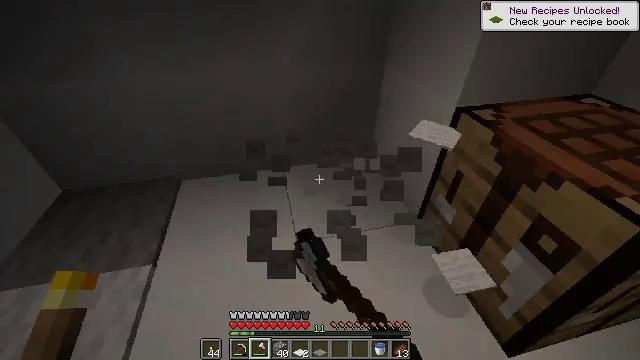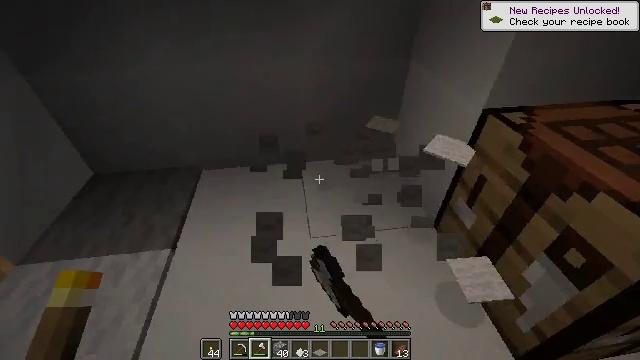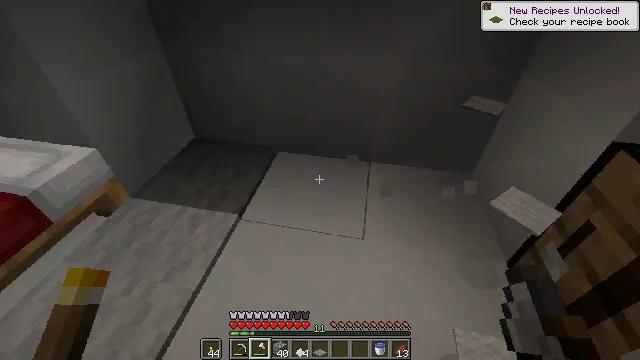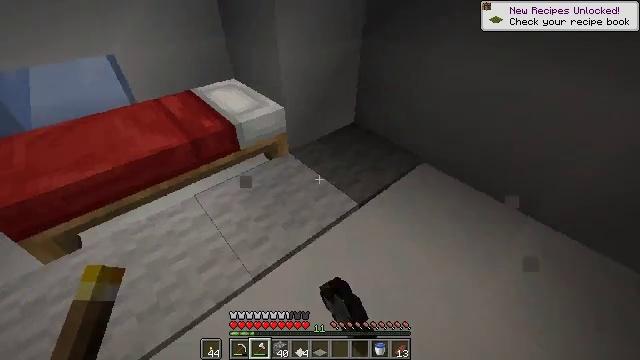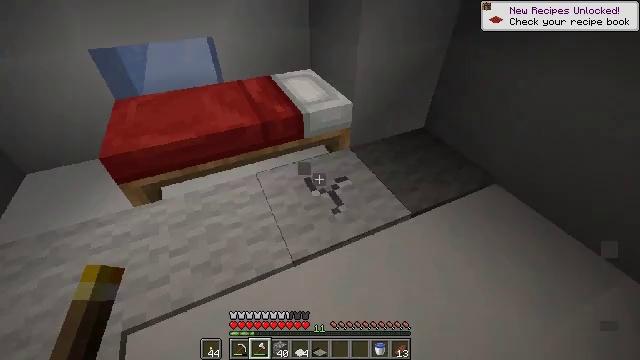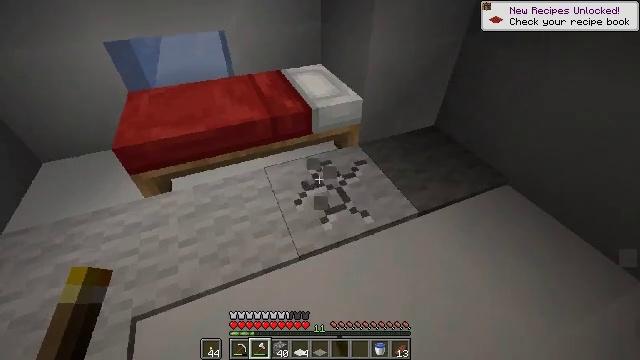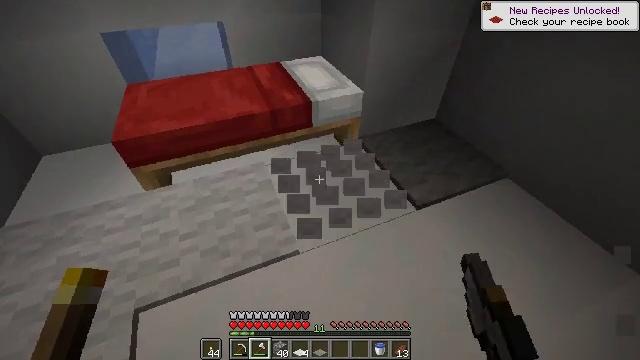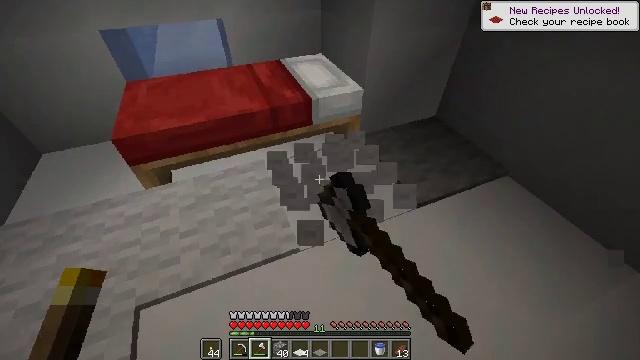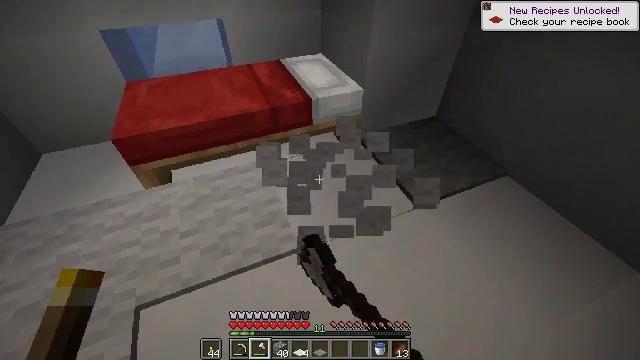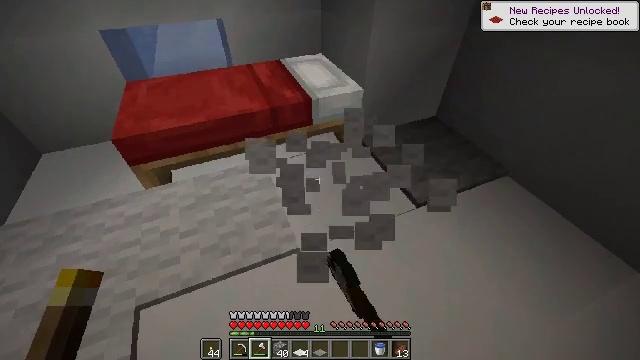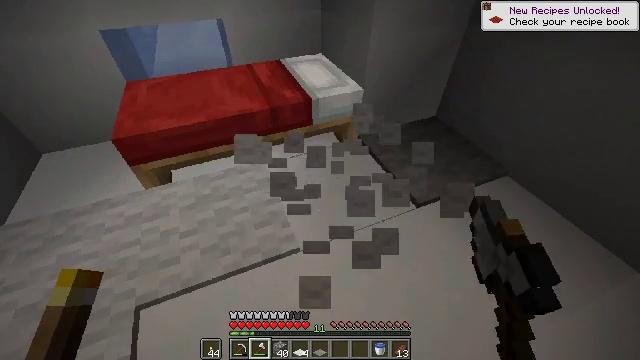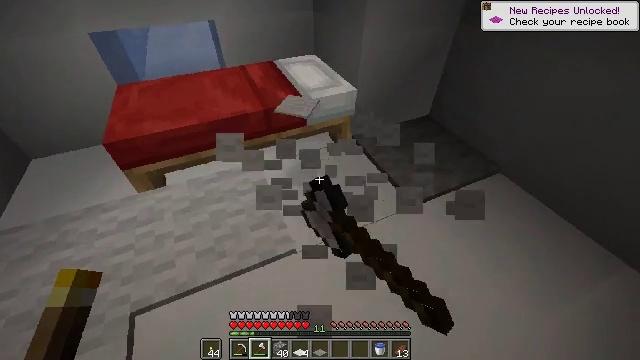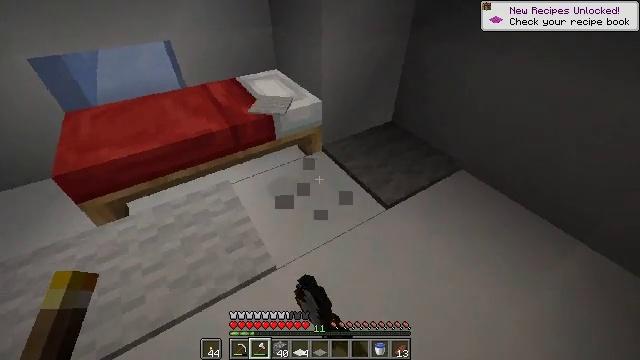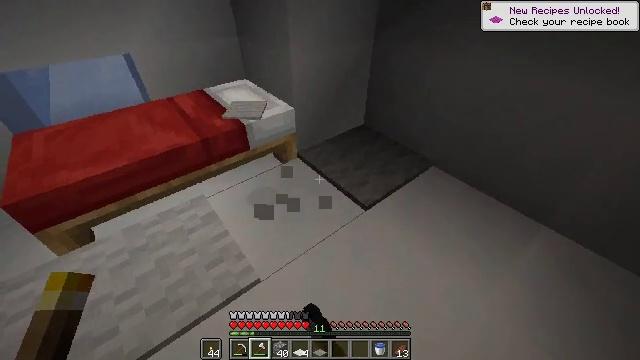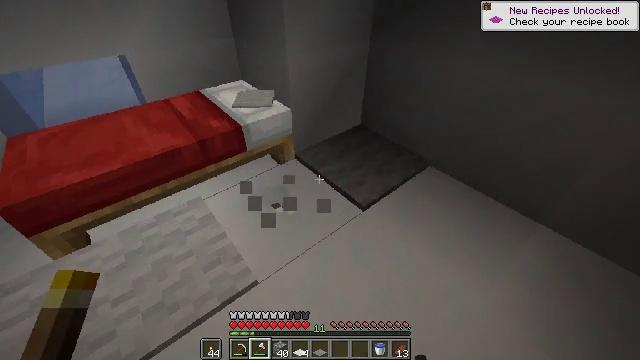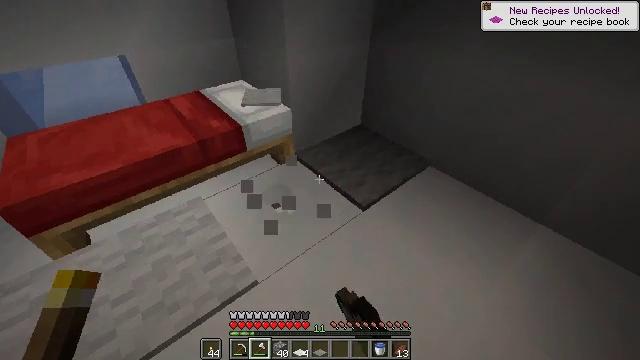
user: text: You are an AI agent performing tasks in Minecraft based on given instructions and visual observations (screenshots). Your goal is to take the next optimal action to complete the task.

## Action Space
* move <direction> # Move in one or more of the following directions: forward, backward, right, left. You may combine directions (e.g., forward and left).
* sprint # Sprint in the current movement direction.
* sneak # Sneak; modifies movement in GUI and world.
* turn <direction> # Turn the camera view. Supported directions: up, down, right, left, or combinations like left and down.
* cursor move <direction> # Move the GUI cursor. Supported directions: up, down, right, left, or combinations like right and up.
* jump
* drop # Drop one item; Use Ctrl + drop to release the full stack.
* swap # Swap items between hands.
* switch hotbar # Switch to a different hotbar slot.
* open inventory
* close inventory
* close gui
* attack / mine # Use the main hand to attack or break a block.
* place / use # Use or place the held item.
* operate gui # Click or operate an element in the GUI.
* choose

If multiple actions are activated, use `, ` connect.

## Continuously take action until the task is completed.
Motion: motion action
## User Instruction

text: Remove the white carpet from the floor.
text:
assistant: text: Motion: turn left, attack / mine
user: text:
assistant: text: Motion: turn left, attack / mine
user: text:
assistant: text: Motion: turn left, attack / mine
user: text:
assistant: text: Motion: turn left, attack / mine
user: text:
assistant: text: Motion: turn left, attack / mine
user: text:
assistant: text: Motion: turn down, attack / mine
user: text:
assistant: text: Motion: attack / mine
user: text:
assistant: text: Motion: attack / mine
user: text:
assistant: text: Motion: attack / mine
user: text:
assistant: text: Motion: attack / mine
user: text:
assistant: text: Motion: turn right, attack / mine
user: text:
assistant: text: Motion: turn right and up, attack / mine
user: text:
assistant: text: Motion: turn right and up, attack / mine
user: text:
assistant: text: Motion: attack / mine
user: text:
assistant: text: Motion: attack / mine
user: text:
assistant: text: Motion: attack / mine
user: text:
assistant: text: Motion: attack / mine
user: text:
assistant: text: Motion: attack / mine
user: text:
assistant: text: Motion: attack / mine
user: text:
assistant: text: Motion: turn left, attack / mine
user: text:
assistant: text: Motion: turn left and down, attack / mine
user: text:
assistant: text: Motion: turn left and down, attack / mine
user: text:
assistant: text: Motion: turn left and down, attack / mine
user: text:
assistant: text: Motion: attack / mine
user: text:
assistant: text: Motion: attack / mine
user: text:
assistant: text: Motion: attack / mine
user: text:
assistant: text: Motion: attack / mine
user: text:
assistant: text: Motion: attack / mine
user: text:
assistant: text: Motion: attack / mine